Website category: university
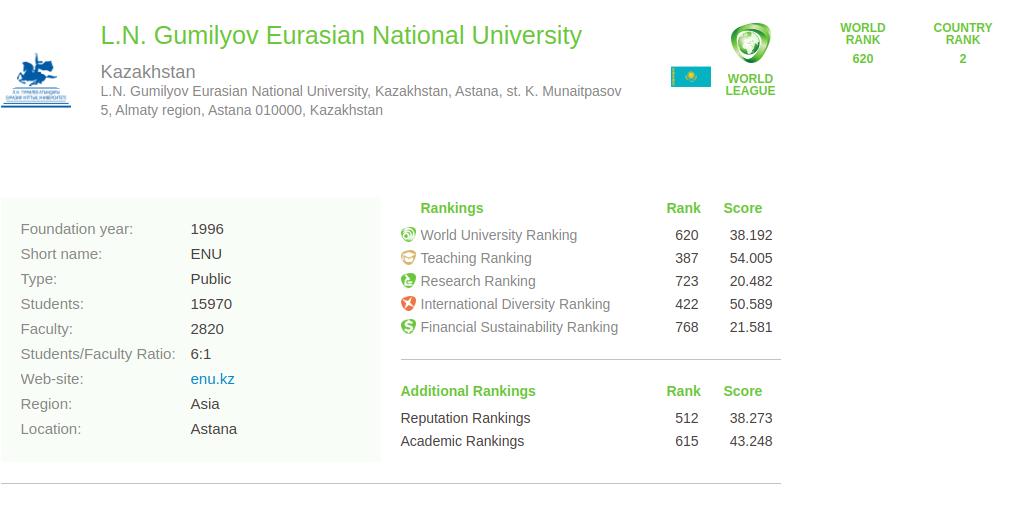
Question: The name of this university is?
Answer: L.N. Gumilyov Eurasian National University

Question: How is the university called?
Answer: L.N. Gumilyov Eurasian National University

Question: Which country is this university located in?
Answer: Kazakhstan

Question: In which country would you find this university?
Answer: Kazakhstan

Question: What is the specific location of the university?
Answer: L.N. Gumilyov Eurasian National University, Kazakhstan, Astana, st. K. Munaitpasov 5, Almaty region, Astana 010000, Kazakhstan

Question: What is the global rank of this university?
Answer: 620

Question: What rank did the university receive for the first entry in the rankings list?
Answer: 620

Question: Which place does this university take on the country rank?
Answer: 2

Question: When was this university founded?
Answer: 1996

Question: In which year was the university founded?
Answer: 1996

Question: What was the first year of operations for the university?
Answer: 1996

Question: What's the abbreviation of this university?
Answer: ENU

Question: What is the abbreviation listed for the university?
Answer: ENU

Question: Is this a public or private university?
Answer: Public

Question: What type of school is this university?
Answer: Public

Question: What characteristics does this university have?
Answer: Public

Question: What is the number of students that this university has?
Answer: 15970

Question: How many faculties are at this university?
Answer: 2820

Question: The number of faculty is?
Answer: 2820

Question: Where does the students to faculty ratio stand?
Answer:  6 : 1

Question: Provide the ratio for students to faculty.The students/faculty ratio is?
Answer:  6 : 1

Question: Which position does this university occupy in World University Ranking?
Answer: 620

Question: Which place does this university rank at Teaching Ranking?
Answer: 387

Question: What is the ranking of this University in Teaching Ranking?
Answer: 387

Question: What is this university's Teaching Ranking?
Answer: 387

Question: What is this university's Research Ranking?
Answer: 723

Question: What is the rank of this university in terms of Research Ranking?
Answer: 723

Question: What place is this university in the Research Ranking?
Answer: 723

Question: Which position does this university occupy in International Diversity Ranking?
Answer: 422

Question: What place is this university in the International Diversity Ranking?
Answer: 422

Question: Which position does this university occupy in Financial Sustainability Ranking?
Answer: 768

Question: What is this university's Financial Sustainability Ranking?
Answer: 768

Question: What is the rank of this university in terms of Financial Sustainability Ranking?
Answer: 768

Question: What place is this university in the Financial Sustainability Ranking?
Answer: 768

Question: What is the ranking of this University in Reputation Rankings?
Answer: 512

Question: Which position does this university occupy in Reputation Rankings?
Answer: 512

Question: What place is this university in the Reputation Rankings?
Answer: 512

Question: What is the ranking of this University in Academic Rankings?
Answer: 615

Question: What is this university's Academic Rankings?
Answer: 615

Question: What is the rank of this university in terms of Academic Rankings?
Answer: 615

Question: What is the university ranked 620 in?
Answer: World University Ranking

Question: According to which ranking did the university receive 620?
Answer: World University Ranking

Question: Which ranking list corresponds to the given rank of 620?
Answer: World University Ranking

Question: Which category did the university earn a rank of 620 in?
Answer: World University Ranking

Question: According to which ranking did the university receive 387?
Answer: Teaching Ranking

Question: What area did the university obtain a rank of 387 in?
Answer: Teaching Ranking

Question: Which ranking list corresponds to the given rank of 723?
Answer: Research Ranking

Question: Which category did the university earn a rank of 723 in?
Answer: Research Ranking

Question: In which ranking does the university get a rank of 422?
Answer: International Diversity Ranking

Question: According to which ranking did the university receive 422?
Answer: International Diversity Ranking

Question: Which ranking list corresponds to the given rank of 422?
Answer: International Diversity Ranking

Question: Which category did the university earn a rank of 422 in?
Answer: International Diversity Ranking

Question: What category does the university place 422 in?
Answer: International Diversity Ranking

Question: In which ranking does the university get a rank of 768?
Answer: Financial Sustainability Ranking

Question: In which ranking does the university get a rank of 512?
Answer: Reputation Rankings

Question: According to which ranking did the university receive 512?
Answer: Reputation Rankings

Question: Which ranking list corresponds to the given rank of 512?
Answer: Reputation Rankings

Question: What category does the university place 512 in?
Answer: Reputation Rankings

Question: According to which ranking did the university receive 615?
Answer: Academic Rankings

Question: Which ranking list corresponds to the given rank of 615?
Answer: Academic Rankings

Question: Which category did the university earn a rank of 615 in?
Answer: Academic Rankings

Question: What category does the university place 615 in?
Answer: Academic Rankings

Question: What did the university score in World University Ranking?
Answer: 38.192

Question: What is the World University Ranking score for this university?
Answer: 38.192